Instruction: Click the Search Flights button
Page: home
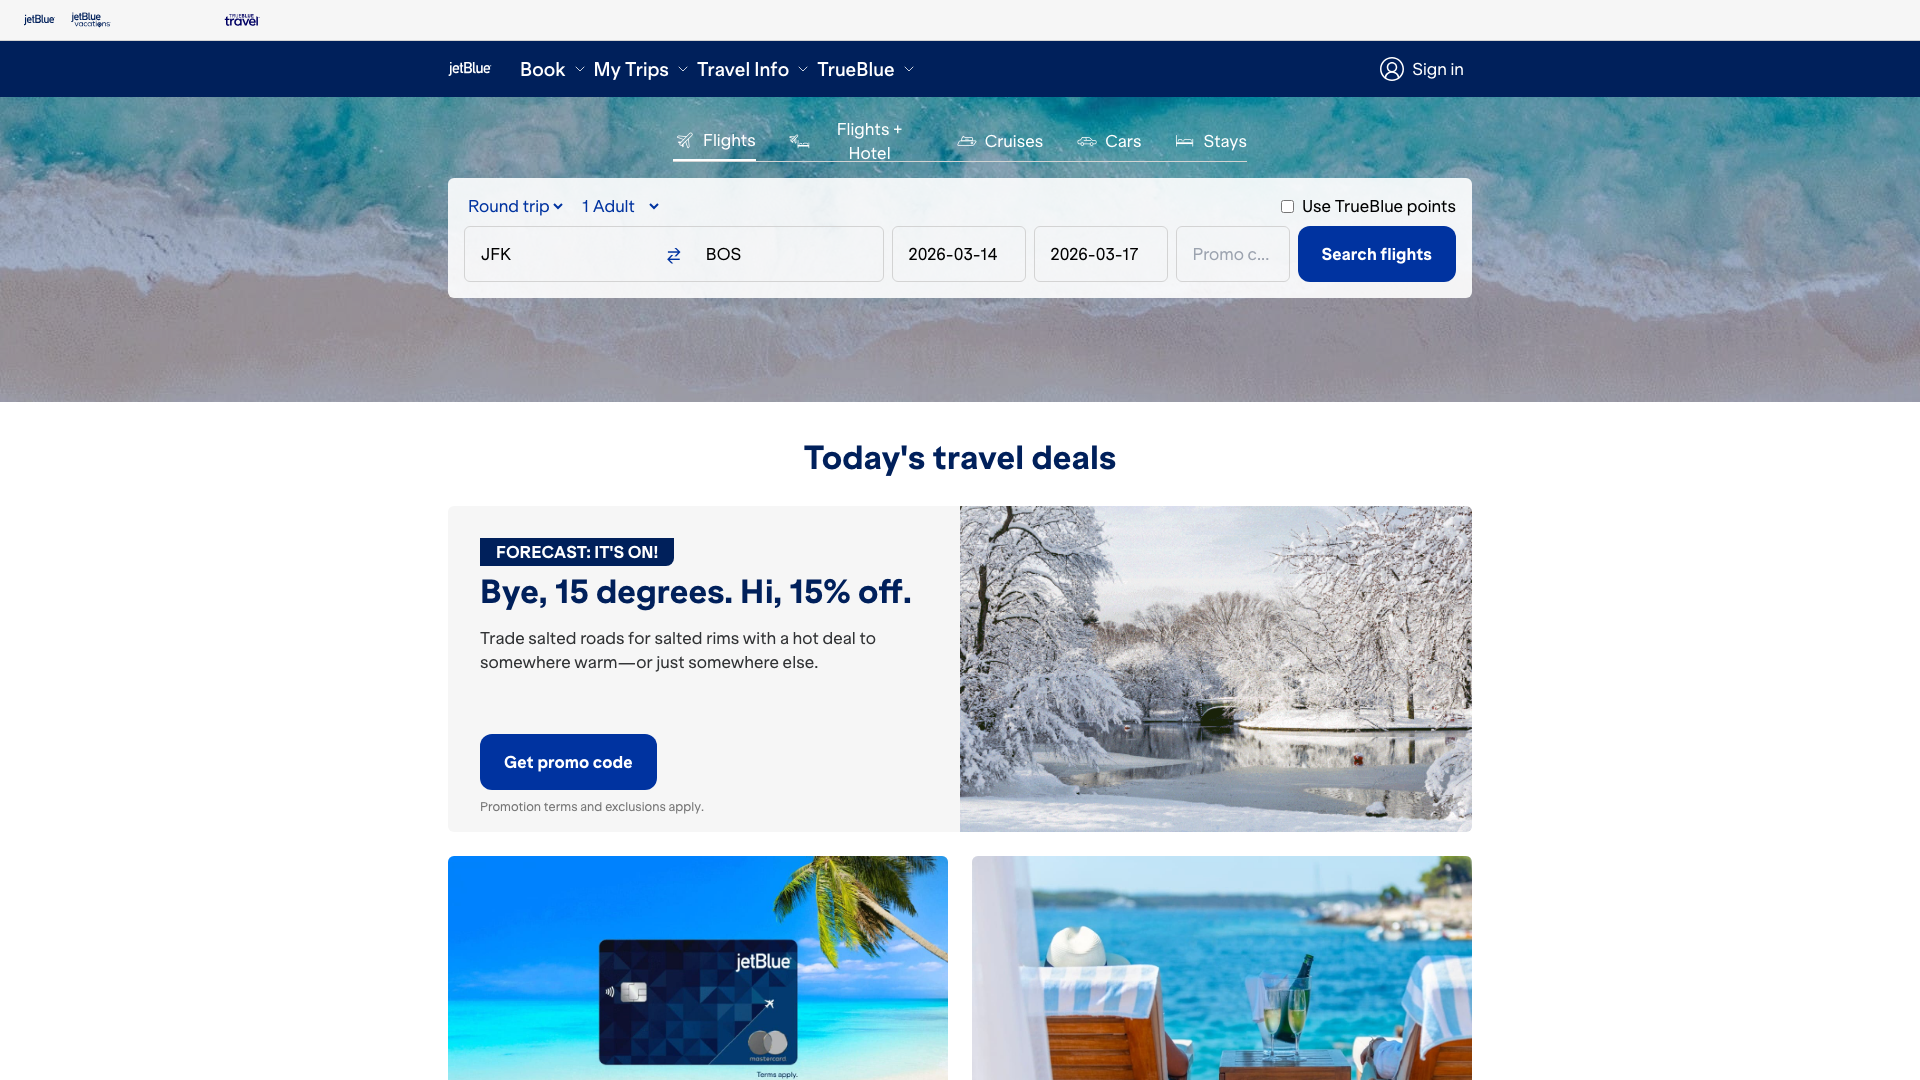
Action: click